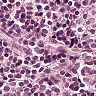
Metastatic tissue present: no